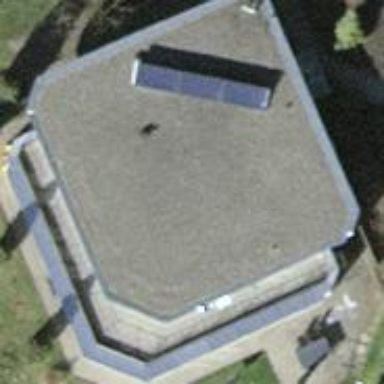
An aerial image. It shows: Detached building.